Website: macys
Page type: customer-info-address
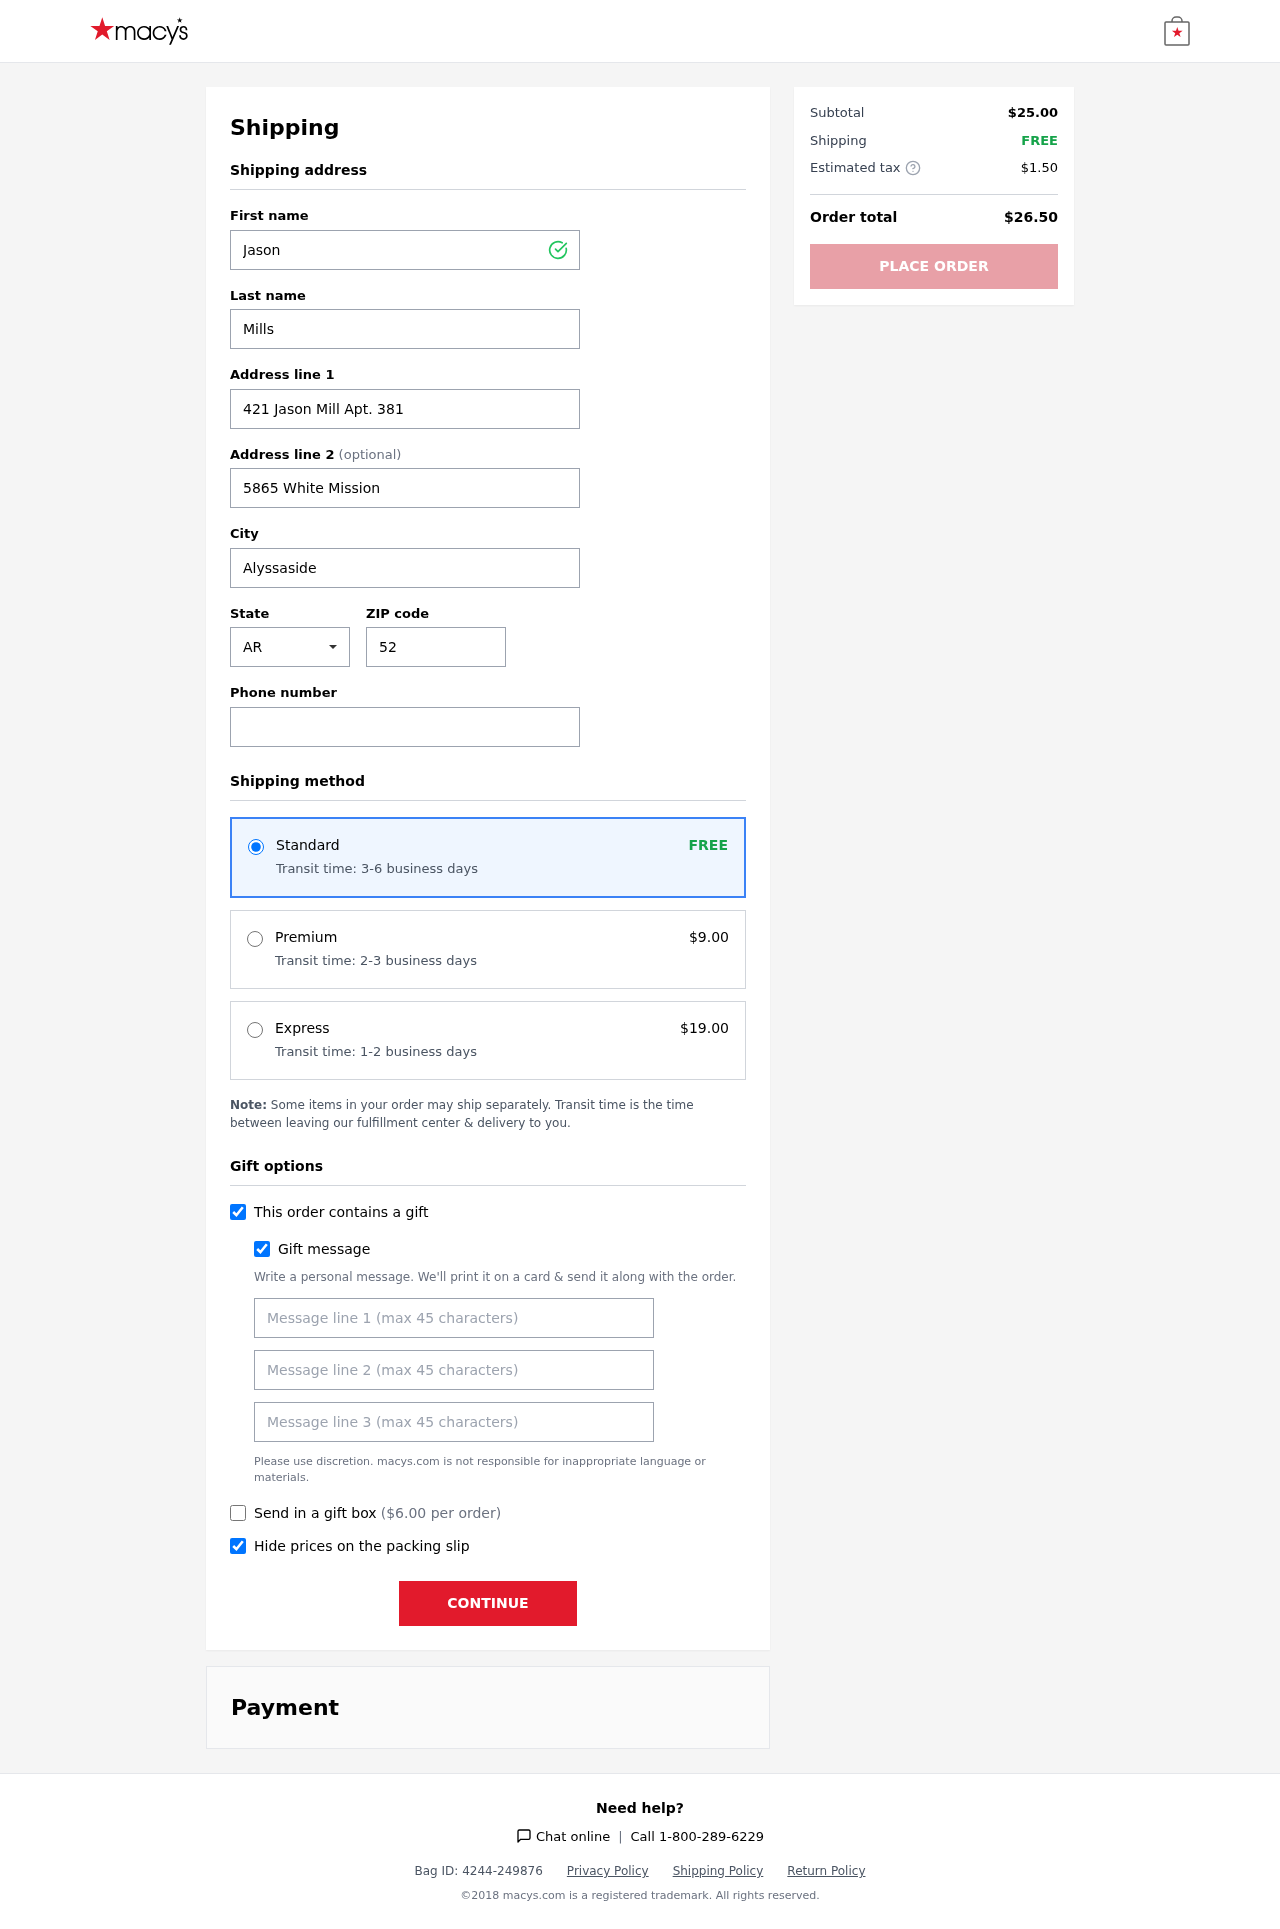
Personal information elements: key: PII_CITY
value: Alyssaside
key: PII_FIRSTNAME
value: Jason
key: PII_GIFT_MESSAGE
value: Hey Sherry, I know how much you love staying refreshed and fabulous, so I thought these lavender-scented wipes would be perfect for you! Just a little something to brighten your days. Enjoy!  Jason
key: PII_LASTNAME
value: Mills
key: PII_PHONE
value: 6416624014
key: PII_POSTCODE
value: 52348
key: PII_STATE_ABBR
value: AR
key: PII_STREET
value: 421 Jason Mill Apt. 381
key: PII_STREET2
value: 5865 White Mission
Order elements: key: ORDER_SHIPPING_STANDARD
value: FREE
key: ORDER_SHIPPING_STANDARD_TIME
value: Transit time: 3-6 business days
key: ORDER_SHIPPING_PREMIUM
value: $9.00
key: ORDER_SHIPPING_PREMIUM_TIME
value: Transit time: 2-3 business days
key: ORDER_SHIPPING_EXPRESS
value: $19.00
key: ORDER_SHIPPING_EXPRESS_TIME
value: Transit time: 1-2 business days
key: ORDER_GIFT_BOX_FEE
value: $6.00
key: ORDER_SUBTOTAL
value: $25.00
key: ORDER_SHIPPING_COST
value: FREE
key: ORDER_TAX
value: $1.50
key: ORDER_TOTAL
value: $26.50